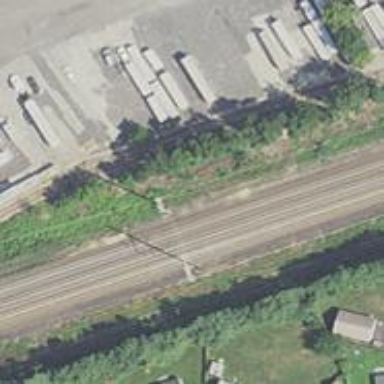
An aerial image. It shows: Railway track with contact line for electrification.